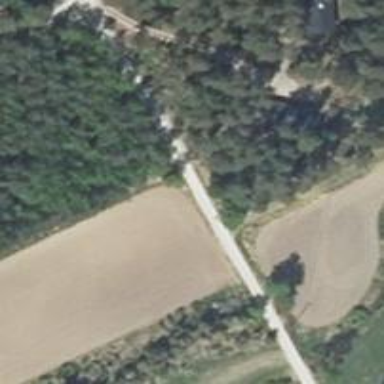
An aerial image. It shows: Unclassified road.